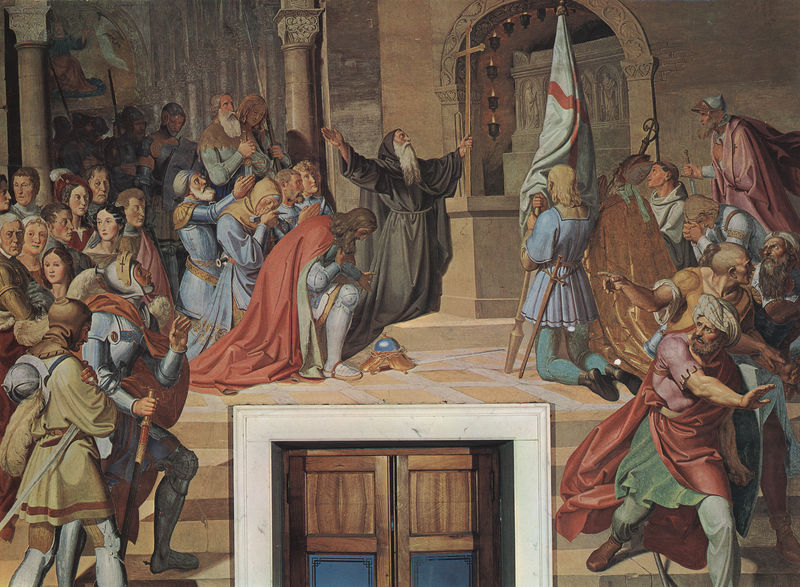
Titel: I Crociati al Santo Sepolcro
Künstler: Josef von Führich
Standort: Roma
Institution: Casa Massimo
Schlagwörter: blau, flügel, gemälde, kampf, mann, schatten, umhang, weiß, frauen, gelb, grün, menschen, ocker, braun, bunt, frau, hell, hintergrund, lampen, männer, schwarz, säule, säulen, tür, vordergrund, gebäude, gürtel, haus, rot, beige, malerei, menge, alt, bart, blond, wand, architektur, arme, bibel, stehen, trauer, innenraum, kirche, boden, geistlicher, gewand, haare, kutte, mantel, adel, gewänder, england, krone, beine, bein, bogen, mänenr, türen, alter mann, schuhe, fahne, flagge, hof, türe, rundbogen, romantik, banner, treppe, bischof, kaiser, könig, lanze, papst, soldaten, wandmalerei, robe, türrahmen, kerzen, türflügel, stufen, podest, knie, nazarener, tor, flucht, treppenstufen, greis, kreuz, orient, religion, flammen, knechte, kontur, fliesen, schwert, schwerter, knien, fliehen, panik, tumult, mäntel, volk, degen, helm, beten, gebet, zeremonie, menschenmenge, ritter, rüstung, altar, kapitell, portal, grab, christlich, kniend, mittelalter, krieger, betende, historienmalerei, priester, mönch, historismus, kreuzzüge, mönche, umhänge, strumpfhosen, tempel, fresko, wnad, kitsch, schwind, wandbild, korinthisch, anbetung, beweinung, christen, gabe, turban, schaft, spätromantik, kunsthalle, christentum, demut, araber, grabmal, kapuze, historisch, graf schack, schackgalerie, karlsruhe, sarkophag, rüstungen, canossa, staffelung, raffael, wartburg, wunder, bischofsstab, schwindt, moritz von schwind, beinkleid, templer, türken, schwarzes gewand, anrufung, kreuzritter, oriental, weglaufen, stanzen, malteserkreuz, ritterorden, fliehende, personnen, papast, malteser, tempelritter, portas, kunsthalle karlsruhe, laufwn, mönnder, krumme, rfahne